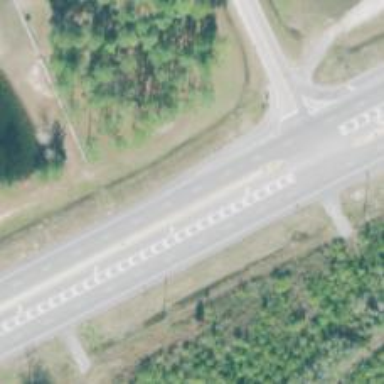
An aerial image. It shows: Asphalt road designated as trunk highway.